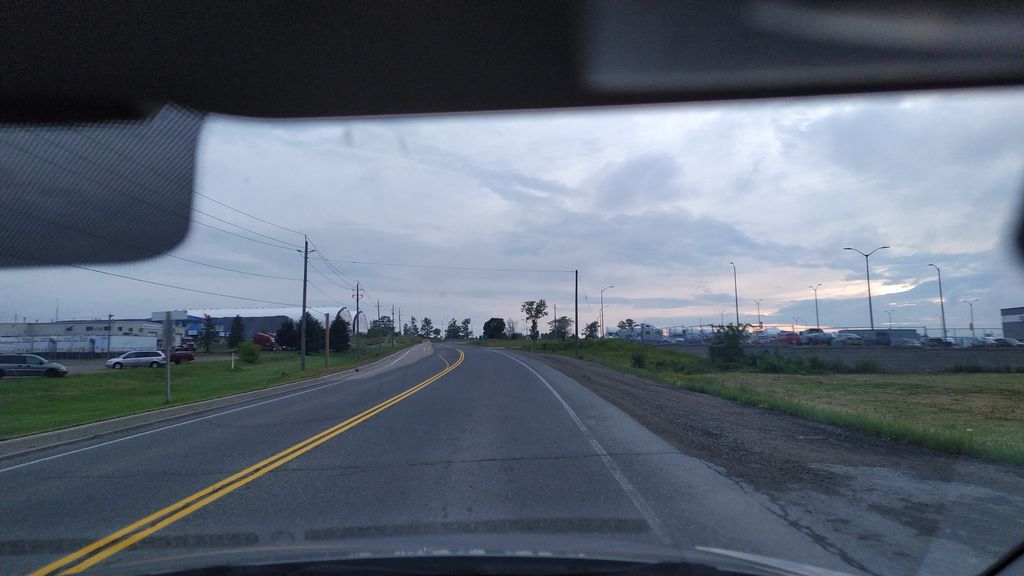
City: kitchener-waterloo